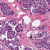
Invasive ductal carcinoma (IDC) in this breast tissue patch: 1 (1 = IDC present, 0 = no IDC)